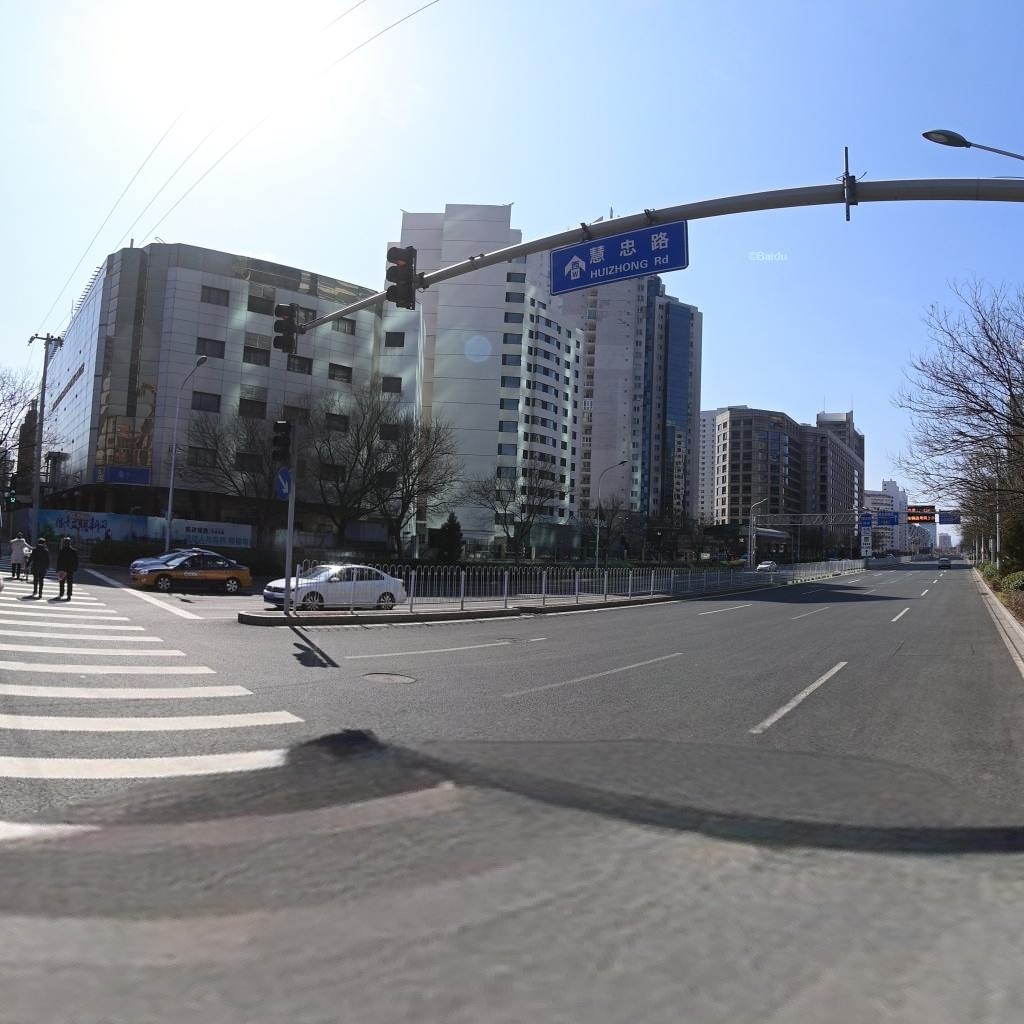
Region: Chaoyang
Road damage annotations: manhole cover, transverse crack, manhole cover, transverse crack